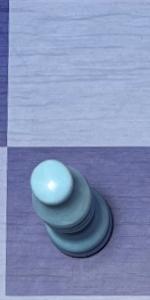
Label: Bishop_White